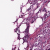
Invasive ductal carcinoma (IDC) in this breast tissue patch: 1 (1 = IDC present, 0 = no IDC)